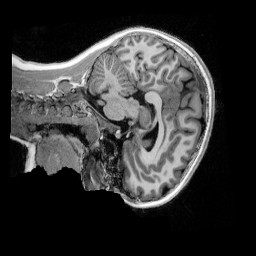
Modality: UNIT1_denoised
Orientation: sagittal
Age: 10
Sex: female
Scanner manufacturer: siemens
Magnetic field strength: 3 T
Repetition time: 4 s
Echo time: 0.00303 s